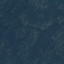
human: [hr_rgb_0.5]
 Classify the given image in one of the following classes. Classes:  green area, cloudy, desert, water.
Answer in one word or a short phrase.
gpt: green area